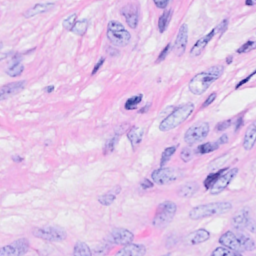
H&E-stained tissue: Breast